You are looking at the raw vibration waveform of a rotating shaft. What is the most likely rotor condition (normal, misalignment, unbalance, looseness)?
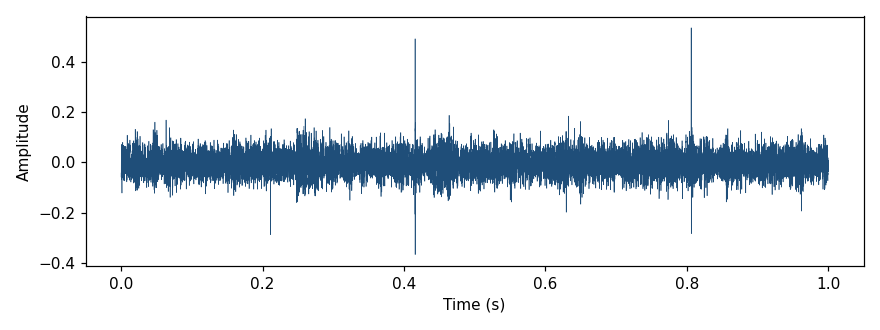
Answer: normal